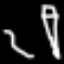
Label: pencil